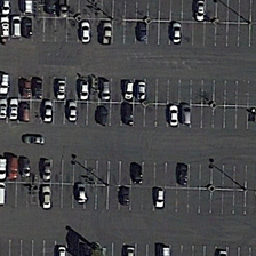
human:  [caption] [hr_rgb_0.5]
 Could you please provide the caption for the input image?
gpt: driver parking is so clean.

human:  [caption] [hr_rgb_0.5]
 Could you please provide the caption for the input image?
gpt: The parking lot of the driver is very neat.

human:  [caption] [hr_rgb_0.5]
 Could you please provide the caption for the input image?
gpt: The parking lot is complete.

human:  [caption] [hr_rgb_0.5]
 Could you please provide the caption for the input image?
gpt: The driver's parking lot is really neat.

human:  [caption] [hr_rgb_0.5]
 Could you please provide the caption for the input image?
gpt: Driver's parking lot is so clean.